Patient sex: M
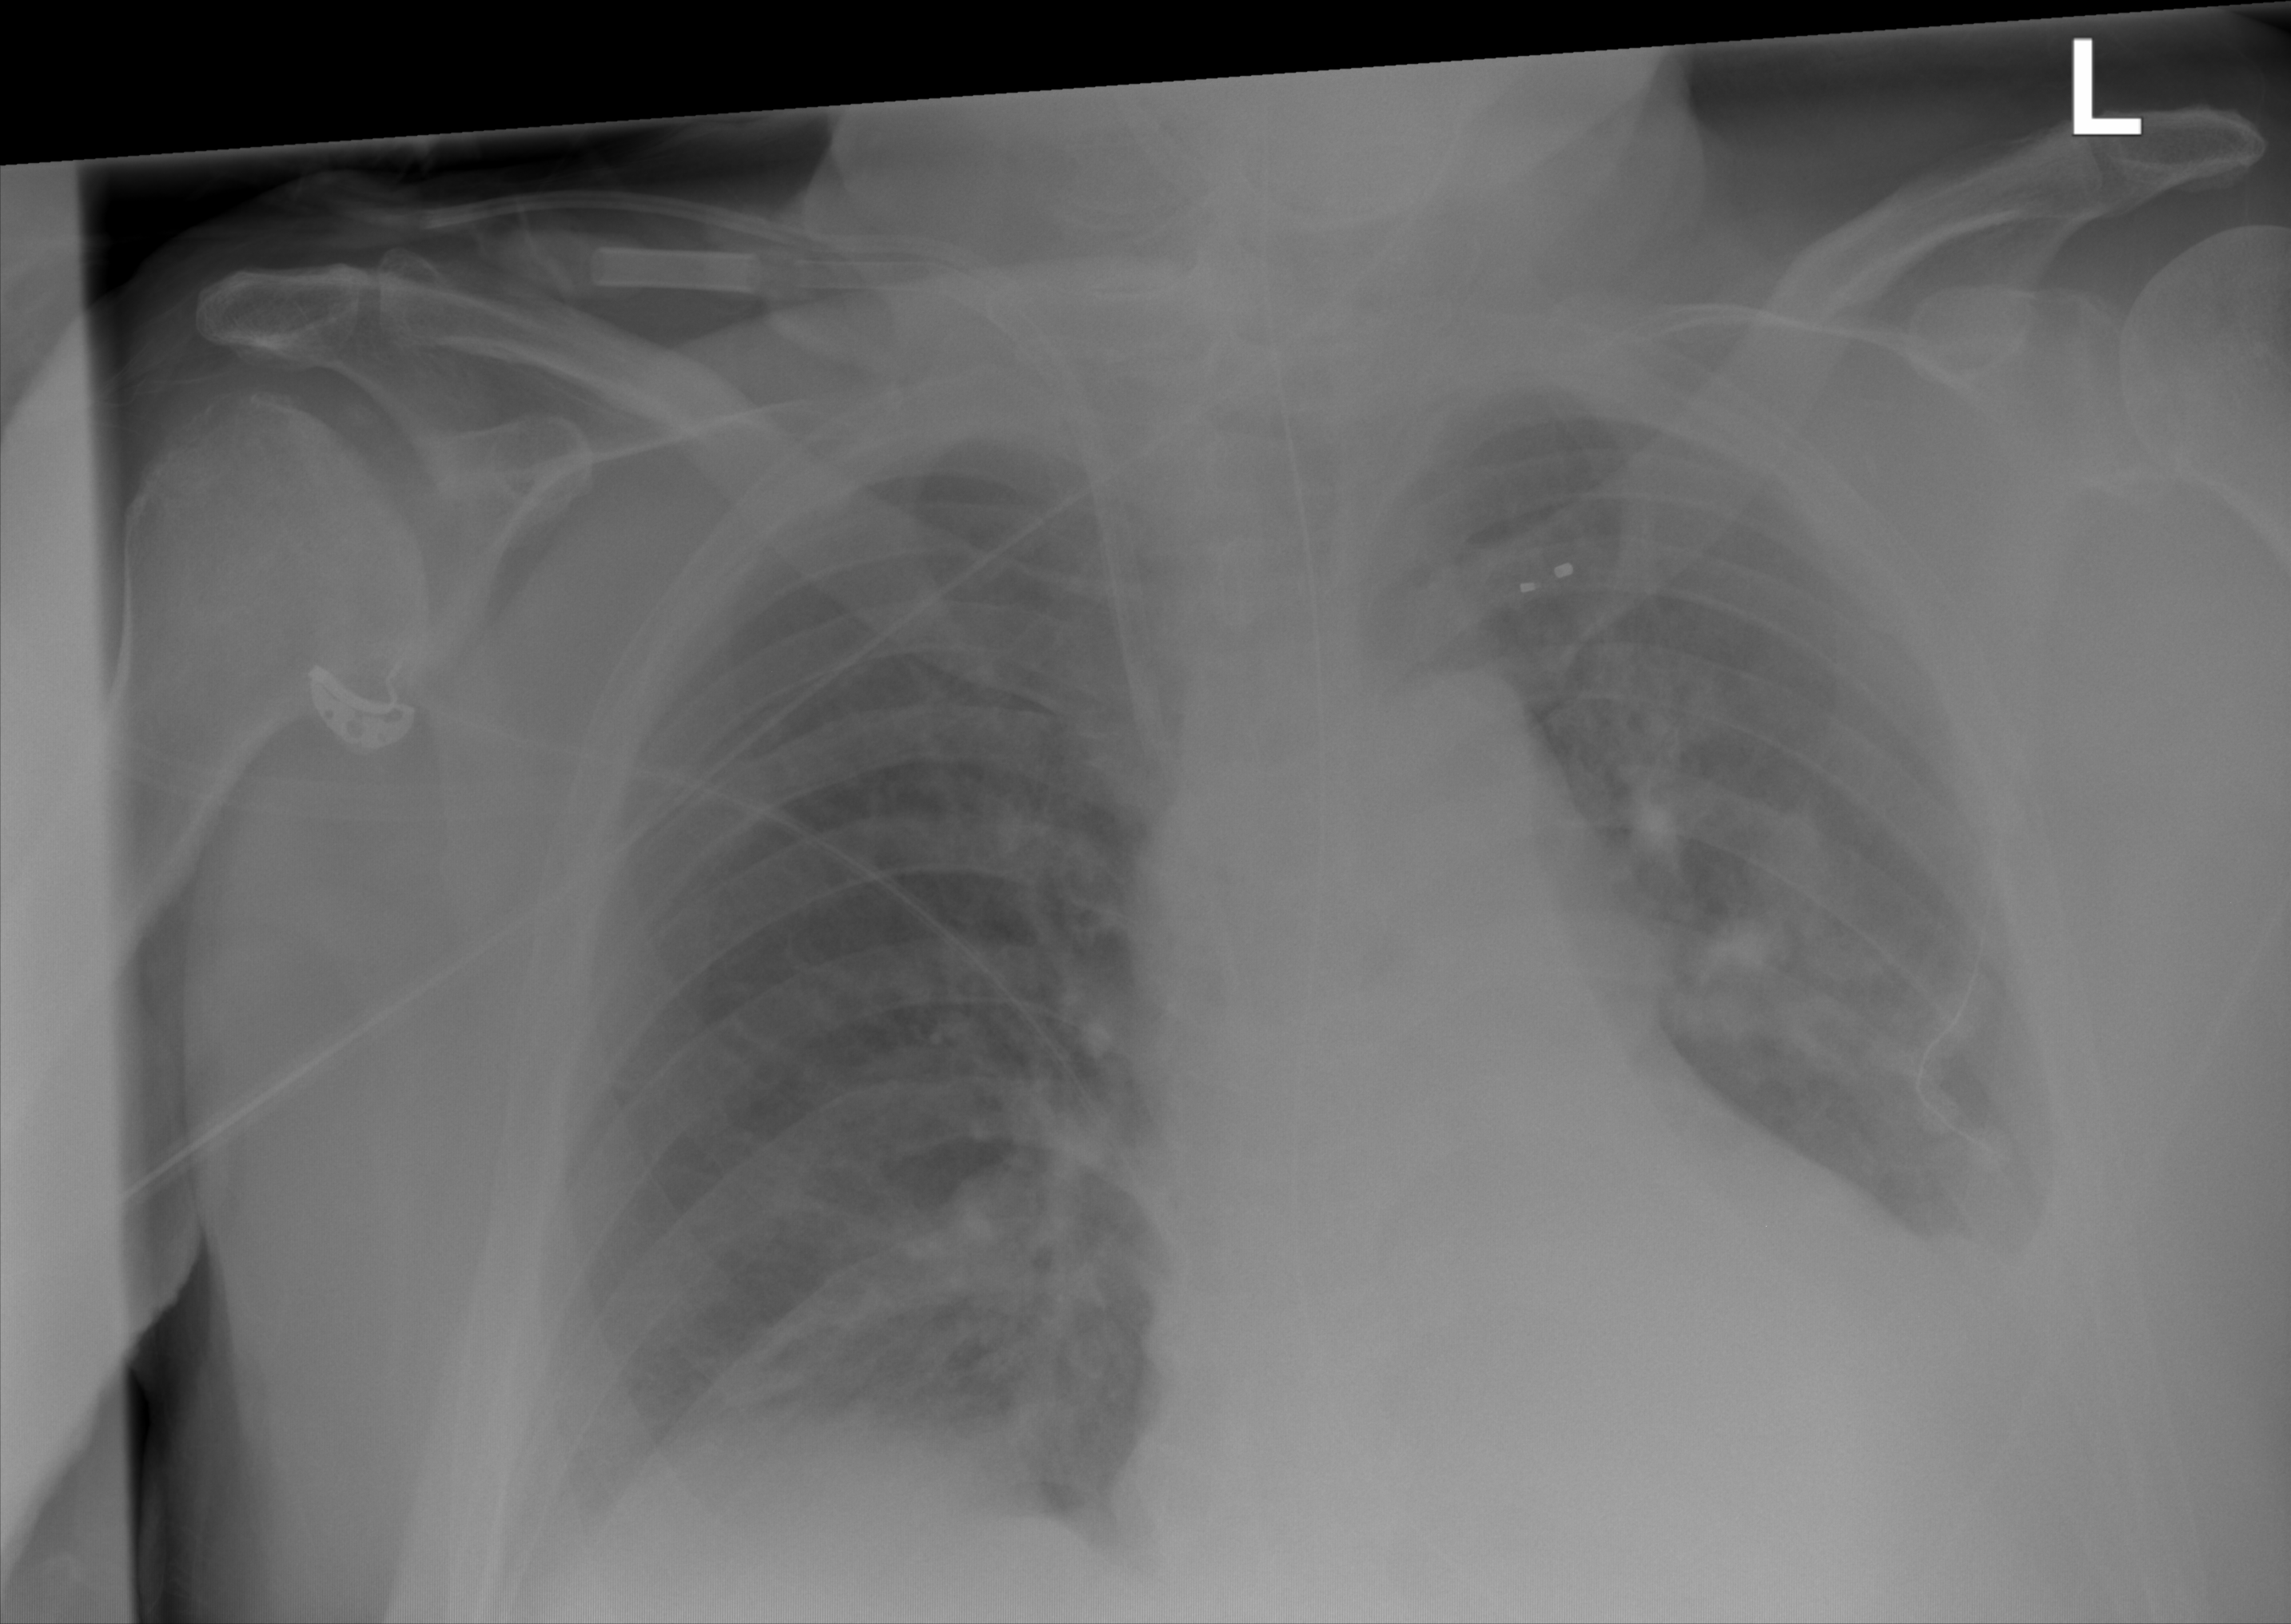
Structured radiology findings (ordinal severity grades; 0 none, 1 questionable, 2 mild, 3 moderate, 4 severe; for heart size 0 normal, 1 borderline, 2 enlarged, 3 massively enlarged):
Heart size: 0
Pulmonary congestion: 1
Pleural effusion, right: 1
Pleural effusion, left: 2
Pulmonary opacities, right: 0
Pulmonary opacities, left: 0
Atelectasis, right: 1
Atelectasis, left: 2